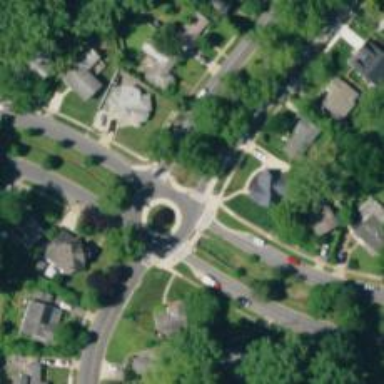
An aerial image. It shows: Marked road crossing.